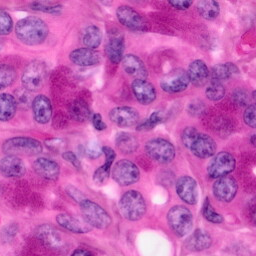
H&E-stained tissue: Pancreatic